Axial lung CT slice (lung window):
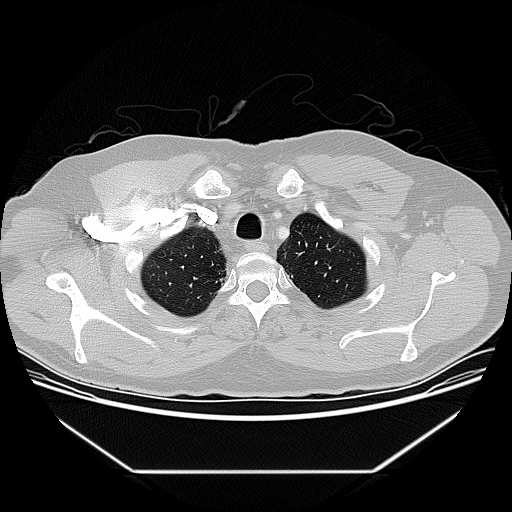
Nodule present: no